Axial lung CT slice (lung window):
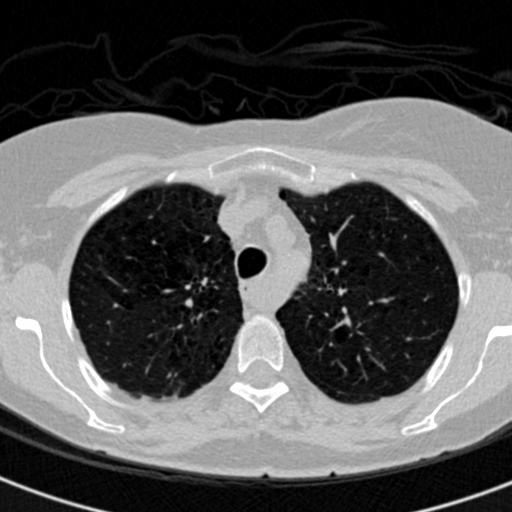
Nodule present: no